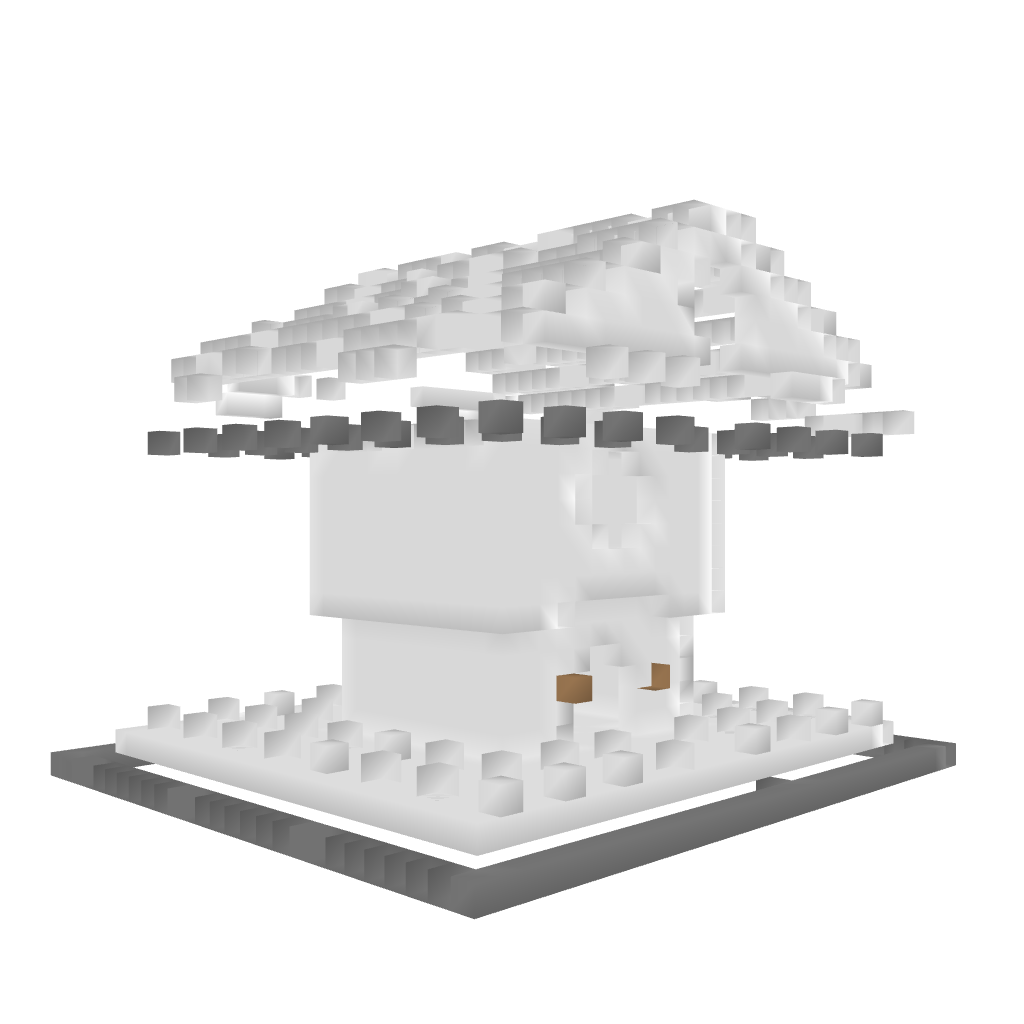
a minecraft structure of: Templo Romano bad low quality